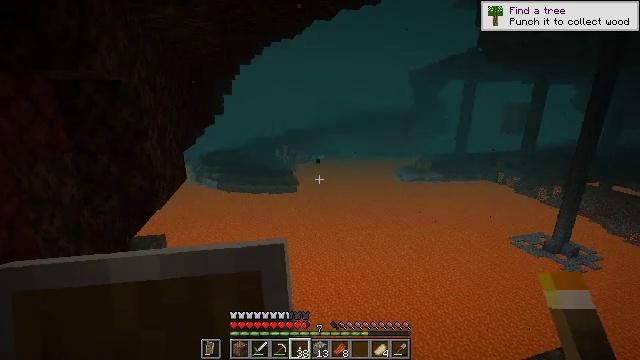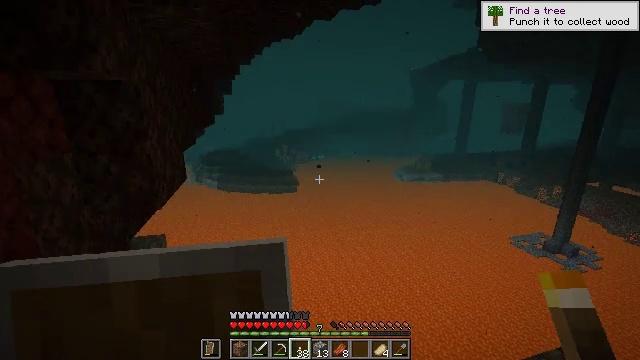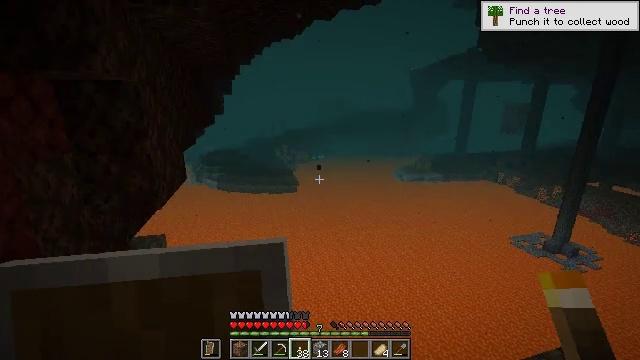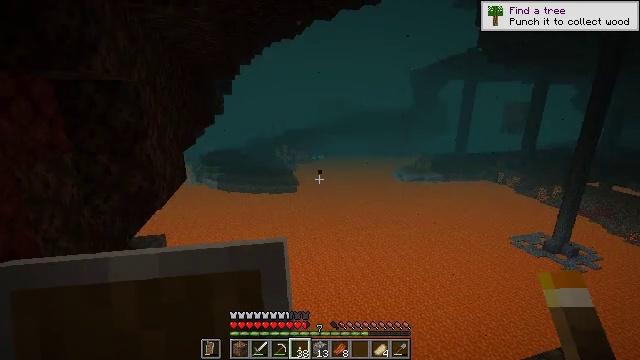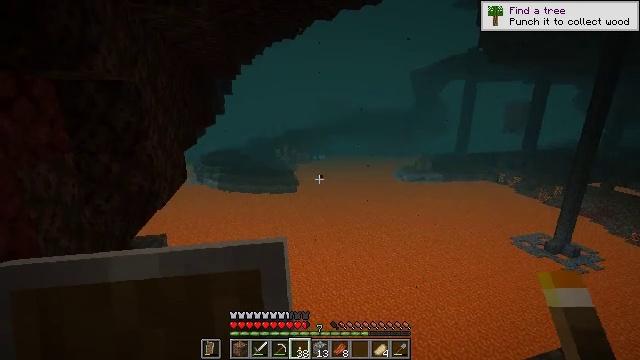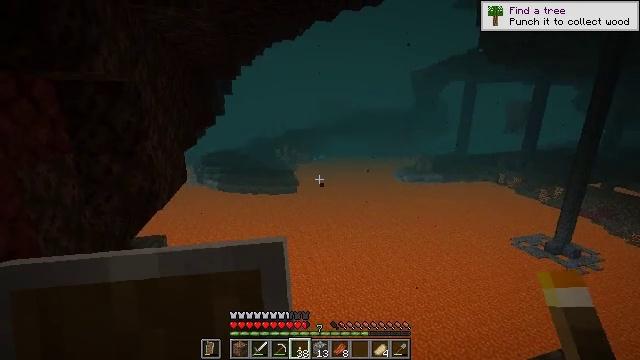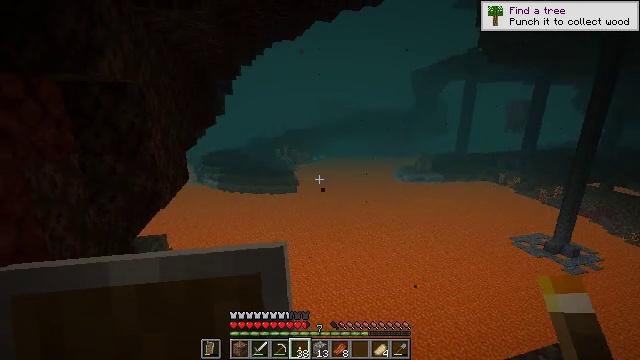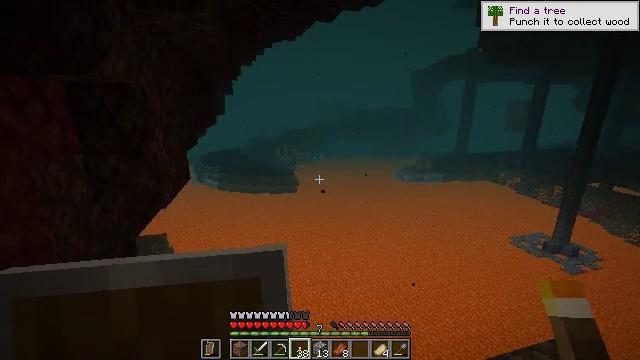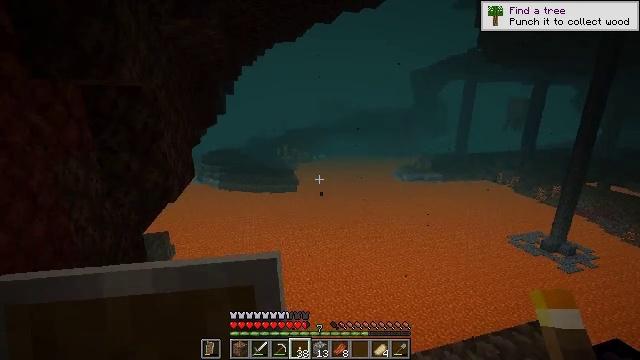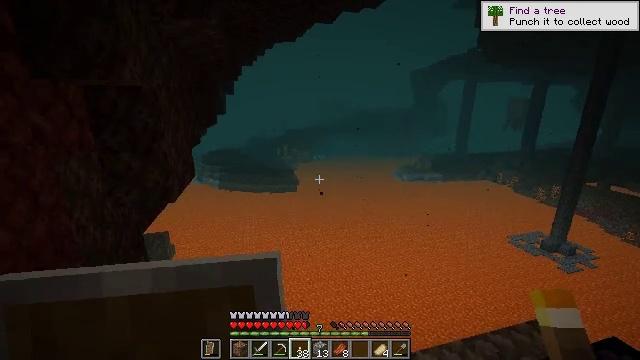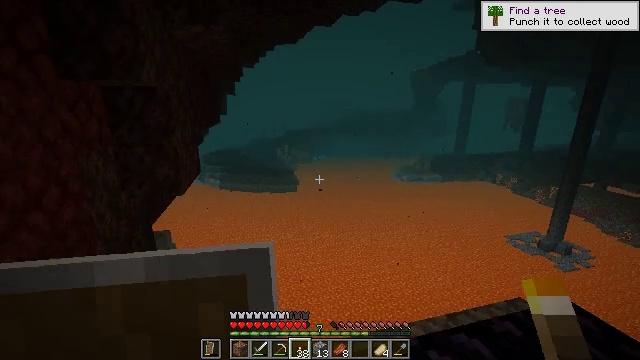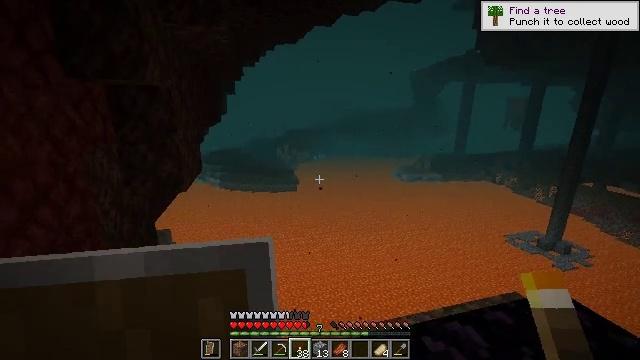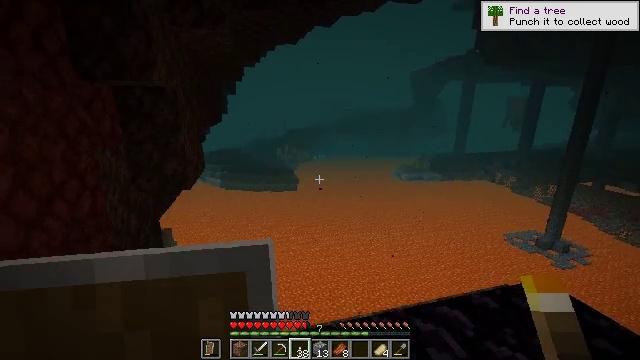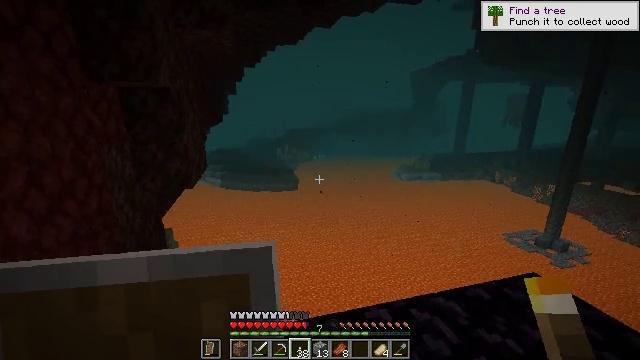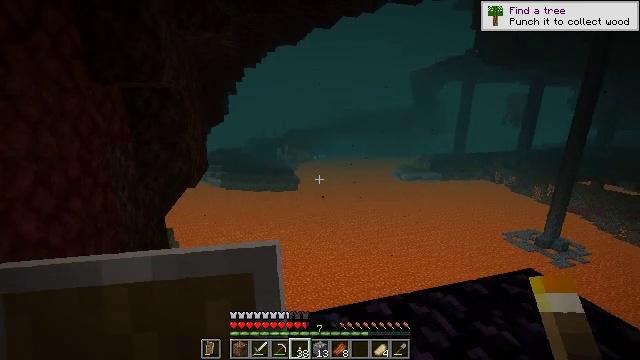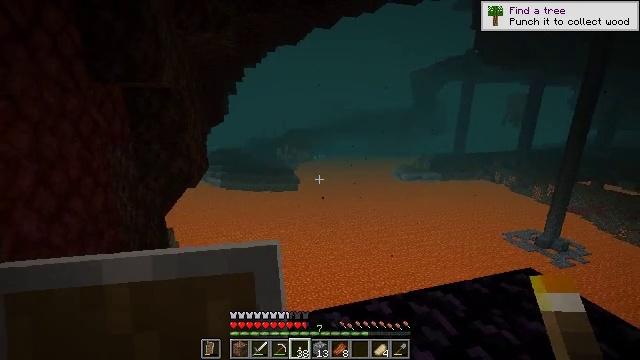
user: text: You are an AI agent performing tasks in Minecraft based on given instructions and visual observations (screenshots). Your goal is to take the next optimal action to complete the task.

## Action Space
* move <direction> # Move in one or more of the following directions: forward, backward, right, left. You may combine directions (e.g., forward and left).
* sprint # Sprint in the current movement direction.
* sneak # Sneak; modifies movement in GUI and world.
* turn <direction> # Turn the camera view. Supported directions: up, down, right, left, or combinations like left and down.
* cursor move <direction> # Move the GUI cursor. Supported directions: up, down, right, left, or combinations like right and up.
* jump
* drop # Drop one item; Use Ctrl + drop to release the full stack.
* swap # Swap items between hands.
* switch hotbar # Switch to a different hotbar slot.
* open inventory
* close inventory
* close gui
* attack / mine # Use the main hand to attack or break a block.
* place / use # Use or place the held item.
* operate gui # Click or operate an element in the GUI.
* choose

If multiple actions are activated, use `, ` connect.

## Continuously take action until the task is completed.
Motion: motion action
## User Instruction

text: Gather soul sand from the Nether.
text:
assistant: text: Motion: no_op
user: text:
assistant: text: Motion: no_op
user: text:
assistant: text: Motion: no_op
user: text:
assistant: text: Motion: no_op
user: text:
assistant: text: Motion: no_op
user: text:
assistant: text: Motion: move back
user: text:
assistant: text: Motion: move back
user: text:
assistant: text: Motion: move back
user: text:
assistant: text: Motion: move back
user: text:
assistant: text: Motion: move back
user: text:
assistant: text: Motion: move back
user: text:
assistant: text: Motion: no_op
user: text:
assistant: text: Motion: no_op
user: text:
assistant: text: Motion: no_op
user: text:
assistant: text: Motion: no_op
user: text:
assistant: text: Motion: no_op
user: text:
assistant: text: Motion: no_op
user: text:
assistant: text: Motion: turn right and down
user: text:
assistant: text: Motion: turn right and down
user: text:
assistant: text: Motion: turn right and down
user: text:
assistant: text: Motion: turn right and down
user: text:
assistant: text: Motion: turn right and down
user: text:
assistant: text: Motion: turn right
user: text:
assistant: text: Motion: turn right and down
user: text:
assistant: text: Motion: turn right
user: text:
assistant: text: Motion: turn left and up
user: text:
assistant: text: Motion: turn left
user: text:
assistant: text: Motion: no_op
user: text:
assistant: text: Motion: no_op
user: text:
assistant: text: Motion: turn right